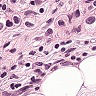
Metastatic tissue present: yes